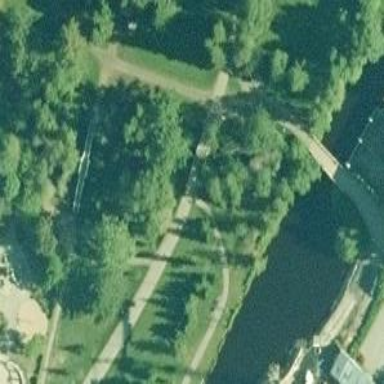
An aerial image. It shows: Asphalt cycleway on bridge.